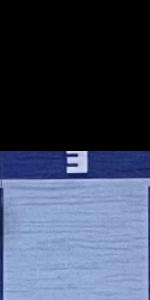
Label: Empty